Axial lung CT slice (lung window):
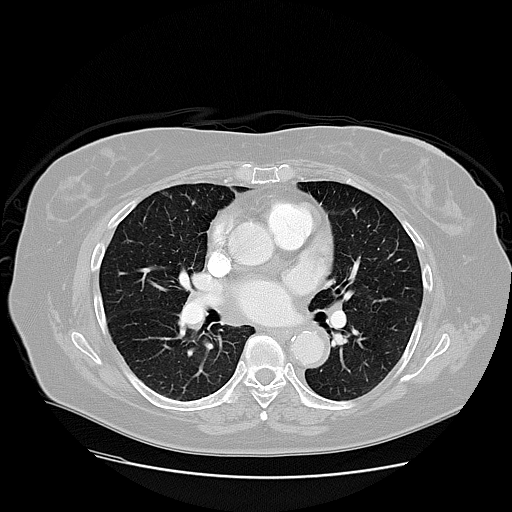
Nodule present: no